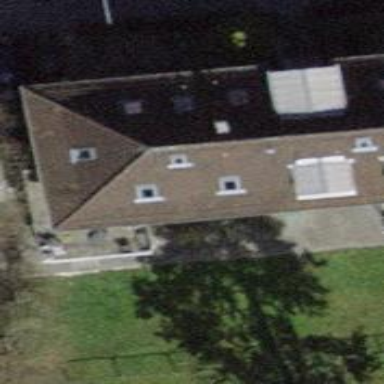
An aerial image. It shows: Hipped roof on apartment building.